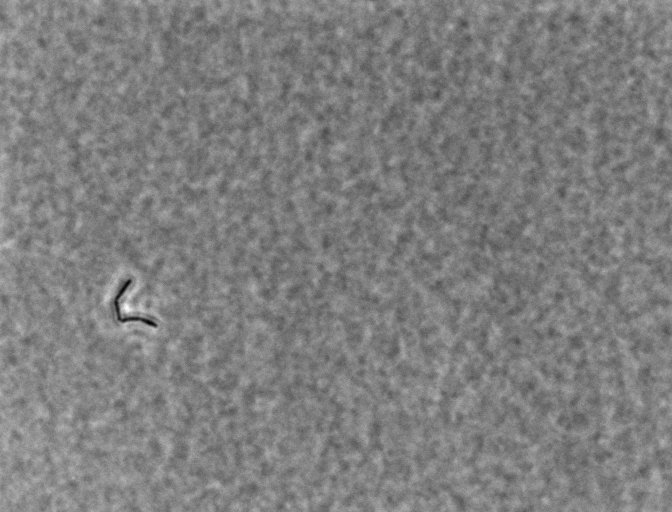
Bacillus coagulans